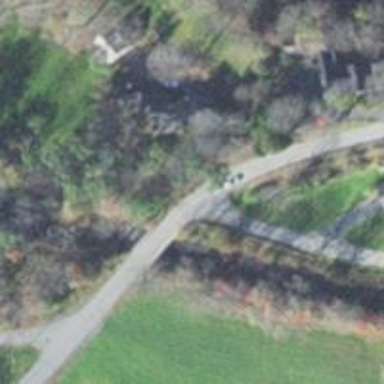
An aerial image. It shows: Unclassified road with asphalt surface crossing bridge.